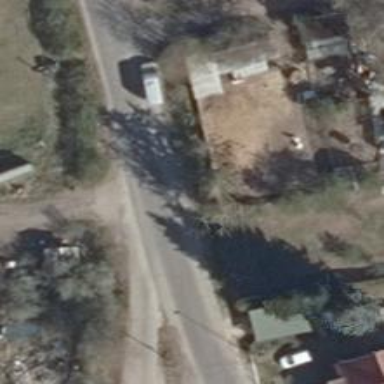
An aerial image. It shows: Paved residential road.